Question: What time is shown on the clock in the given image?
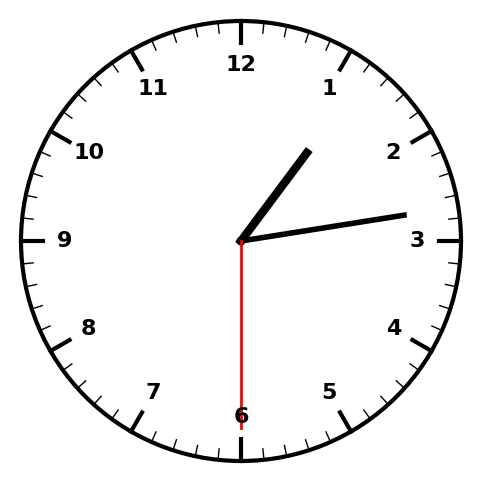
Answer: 01:13:30